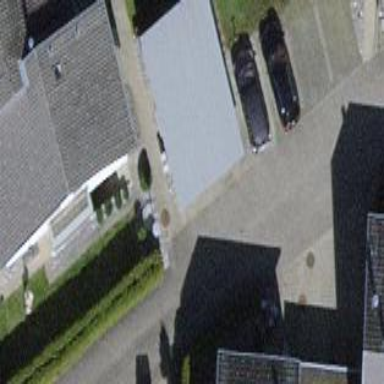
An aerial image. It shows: Building with flat roof.